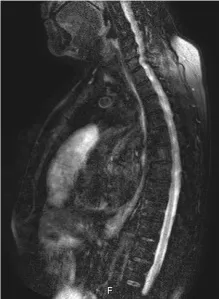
Magnetic resonance imaging in T2 showing the intrapericardial mass with hypersignal (asterisk) surrounding the wall of the right atrium (white narrow) and ventricle (dotted narrow) with apparent cleavage plan. (A) Sagittal section.
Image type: radiology (mri)